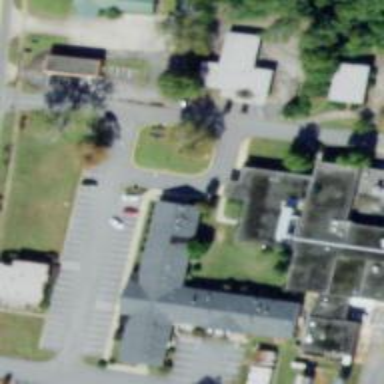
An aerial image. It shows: Hospital building.